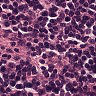
Metastatic tissue present: no